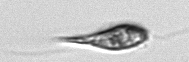
Label: Euglena